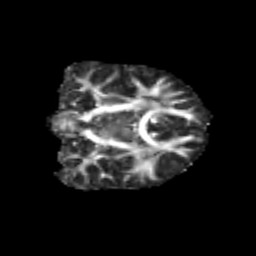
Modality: FA
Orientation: coronal
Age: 9
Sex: female
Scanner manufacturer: siemens
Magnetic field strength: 3 T
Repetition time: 3.8 s
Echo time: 0.07 s